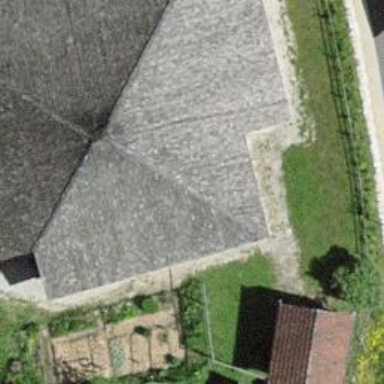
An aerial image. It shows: Farm building.